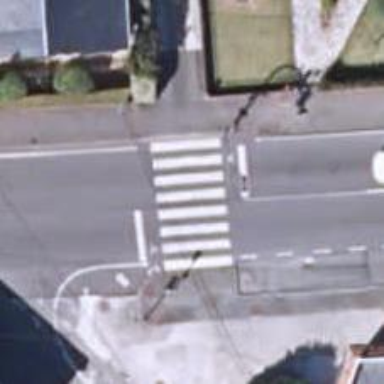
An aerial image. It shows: Crossing with traffic signals.